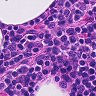
Metastatic tissue present: no